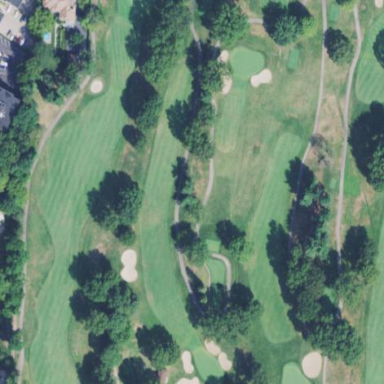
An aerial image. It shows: Grassy area designated as golf fairway.